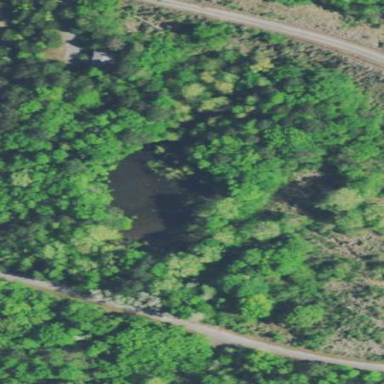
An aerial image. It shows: Peaceful pond surrounded by nature.